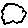
Label: cloud